Question: I'm having difficulties moving a piece of working code, into a web method. I'm playing around with the SteamAPI, and the async method RunAsync(), it was all previously working when it was all handled in a codebehind.
But I wanted to move this action into a Web Method, handled by JQuery .AJAX(). I'm basically calling the method from within the web method and hoping to get the data back to be handled/represented by JQuery. I dealt with many Web Methods before, but none calling non-static methods and async methods.
I'm not actually getting an error, but when calling the API, it just sits there, i can see it requests the data in fiddler (and returns it), but it never moves on from that point, as if it hasn't recieved the 'move on i have my data' command. Eventually my .ajax call will tiumeout after 30secs.
Can anyone see why? I place certain break points, but it never moves on from
'''
string res = await client.GetStringAsync("IPlayerService/GetOwnedGames/v0001/?key=my_steam_key&steamid=my_steam_id&include_appinfo=1&include_played_free_games=1&format=json");
'''
even after fiddler shows there has been a response.
Please see code, and screenshots.
'''
[System.Web.Services.WebMethod]
public static async Task<string> Find_Games(string user)
{
string rVal = string.Empty;
dynamic user_game_data;
try
{
var thisPage = new _default();
user_game_data = await thisPage.RunAsync();
return user_game_data;
}
catch (Exception err)
{
throw new Exception(err.Message);
}
}
public async Task<string> RunAsync()
{
using (var client = new HttpClient())
{
client.BaseAddress = new Uri("http://api.steampowered.com/");
client.DefaultRequestHeaders.Accept.Clear();
client.DefaultRequestHeaders.Accept.Add(new MediaTypeWithQualityHeaderValue("application/json"));
//client.Timeout = System.TimeSpan.FromMilliseconds(15000); //15 Secs
try
{
string res = await client.GetStringAsync("IPlayerService/GetOwnedGames/v0001/?key=my_steam_key&steamid=my_steam_id&include_appinfo=1&include_played_free_games=1&format=json");
// Read & Deserialize data
//dynamic json_data = JsonConvert.DeserializeObject(res);
////int gamecount = json_data.response.game_count;
//await saveOwnedGames(json_data, gamecount);
return res;
}
catch (HttpRequestException e)
{
throw new Exception(e.Message);
}
}
}
'''

Thanks in advance, and let me know if you need any more information.
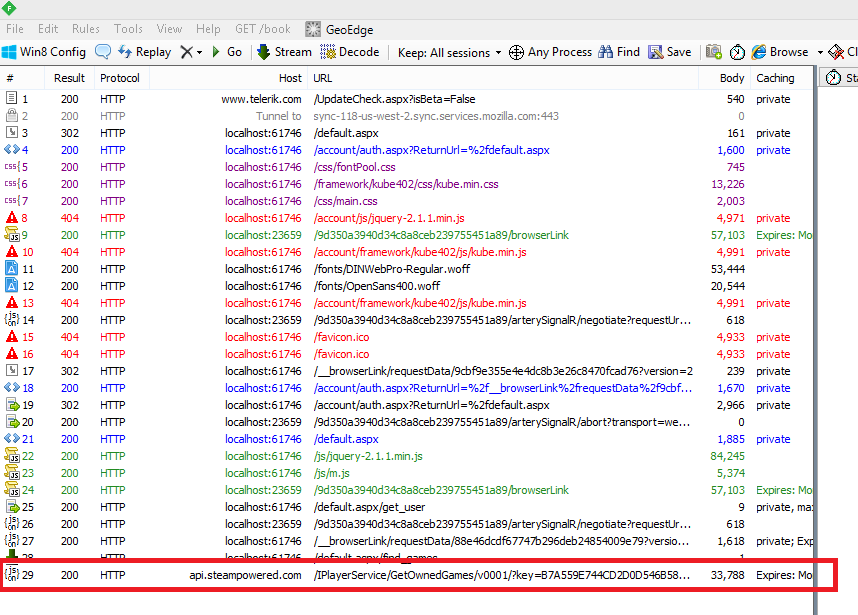
Answer: You may be able to accomplish this without the async stuff.
Give <URL> a try:
'''
[System.Web.Services.WebMethod]
public static string Find_Games(string user)
{
using (var client = new System.Net.WebClient())
{
return client.DownloadString(String.Concat("http://api.steampowered.com/", "IPlayerService/GetOwnedGames/v0001/?key=my_steam_key&steamid=my_steam_id&include_appinfo=1&include_played_free_games=1&format=json"));
}
}
'''